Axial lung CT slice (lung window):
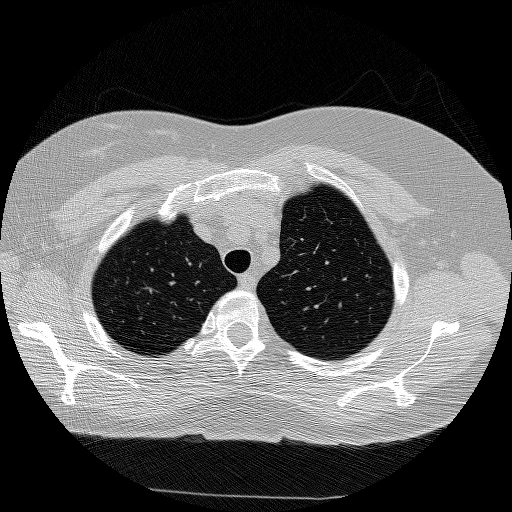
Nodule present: no